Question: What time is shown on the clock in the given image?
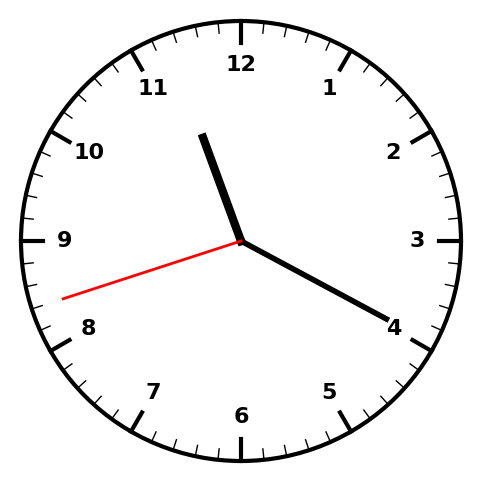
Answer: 11:19:42